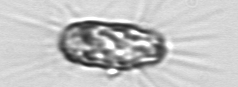
Label: Corethron_hystrix